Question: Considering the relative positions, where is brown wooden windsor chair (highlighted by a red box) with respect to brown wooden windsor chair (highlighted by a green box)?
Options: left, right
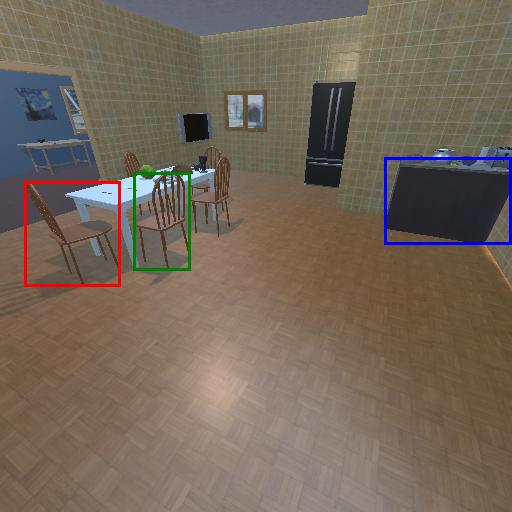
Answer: left